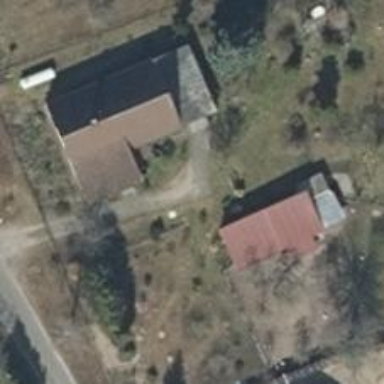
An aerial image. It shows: Driveway.